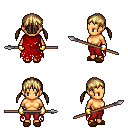
a pixel art fantasy rpg character, female body template, human, tanned skin, red tattered cape, red pants, blonde twin-tailed hairstyle, gold gloves, brown slippers, spear, four views (front, back, left, right), 2x2 character sprite sheet, small pixel art, hard edges, no anti-aliasing